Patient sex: F
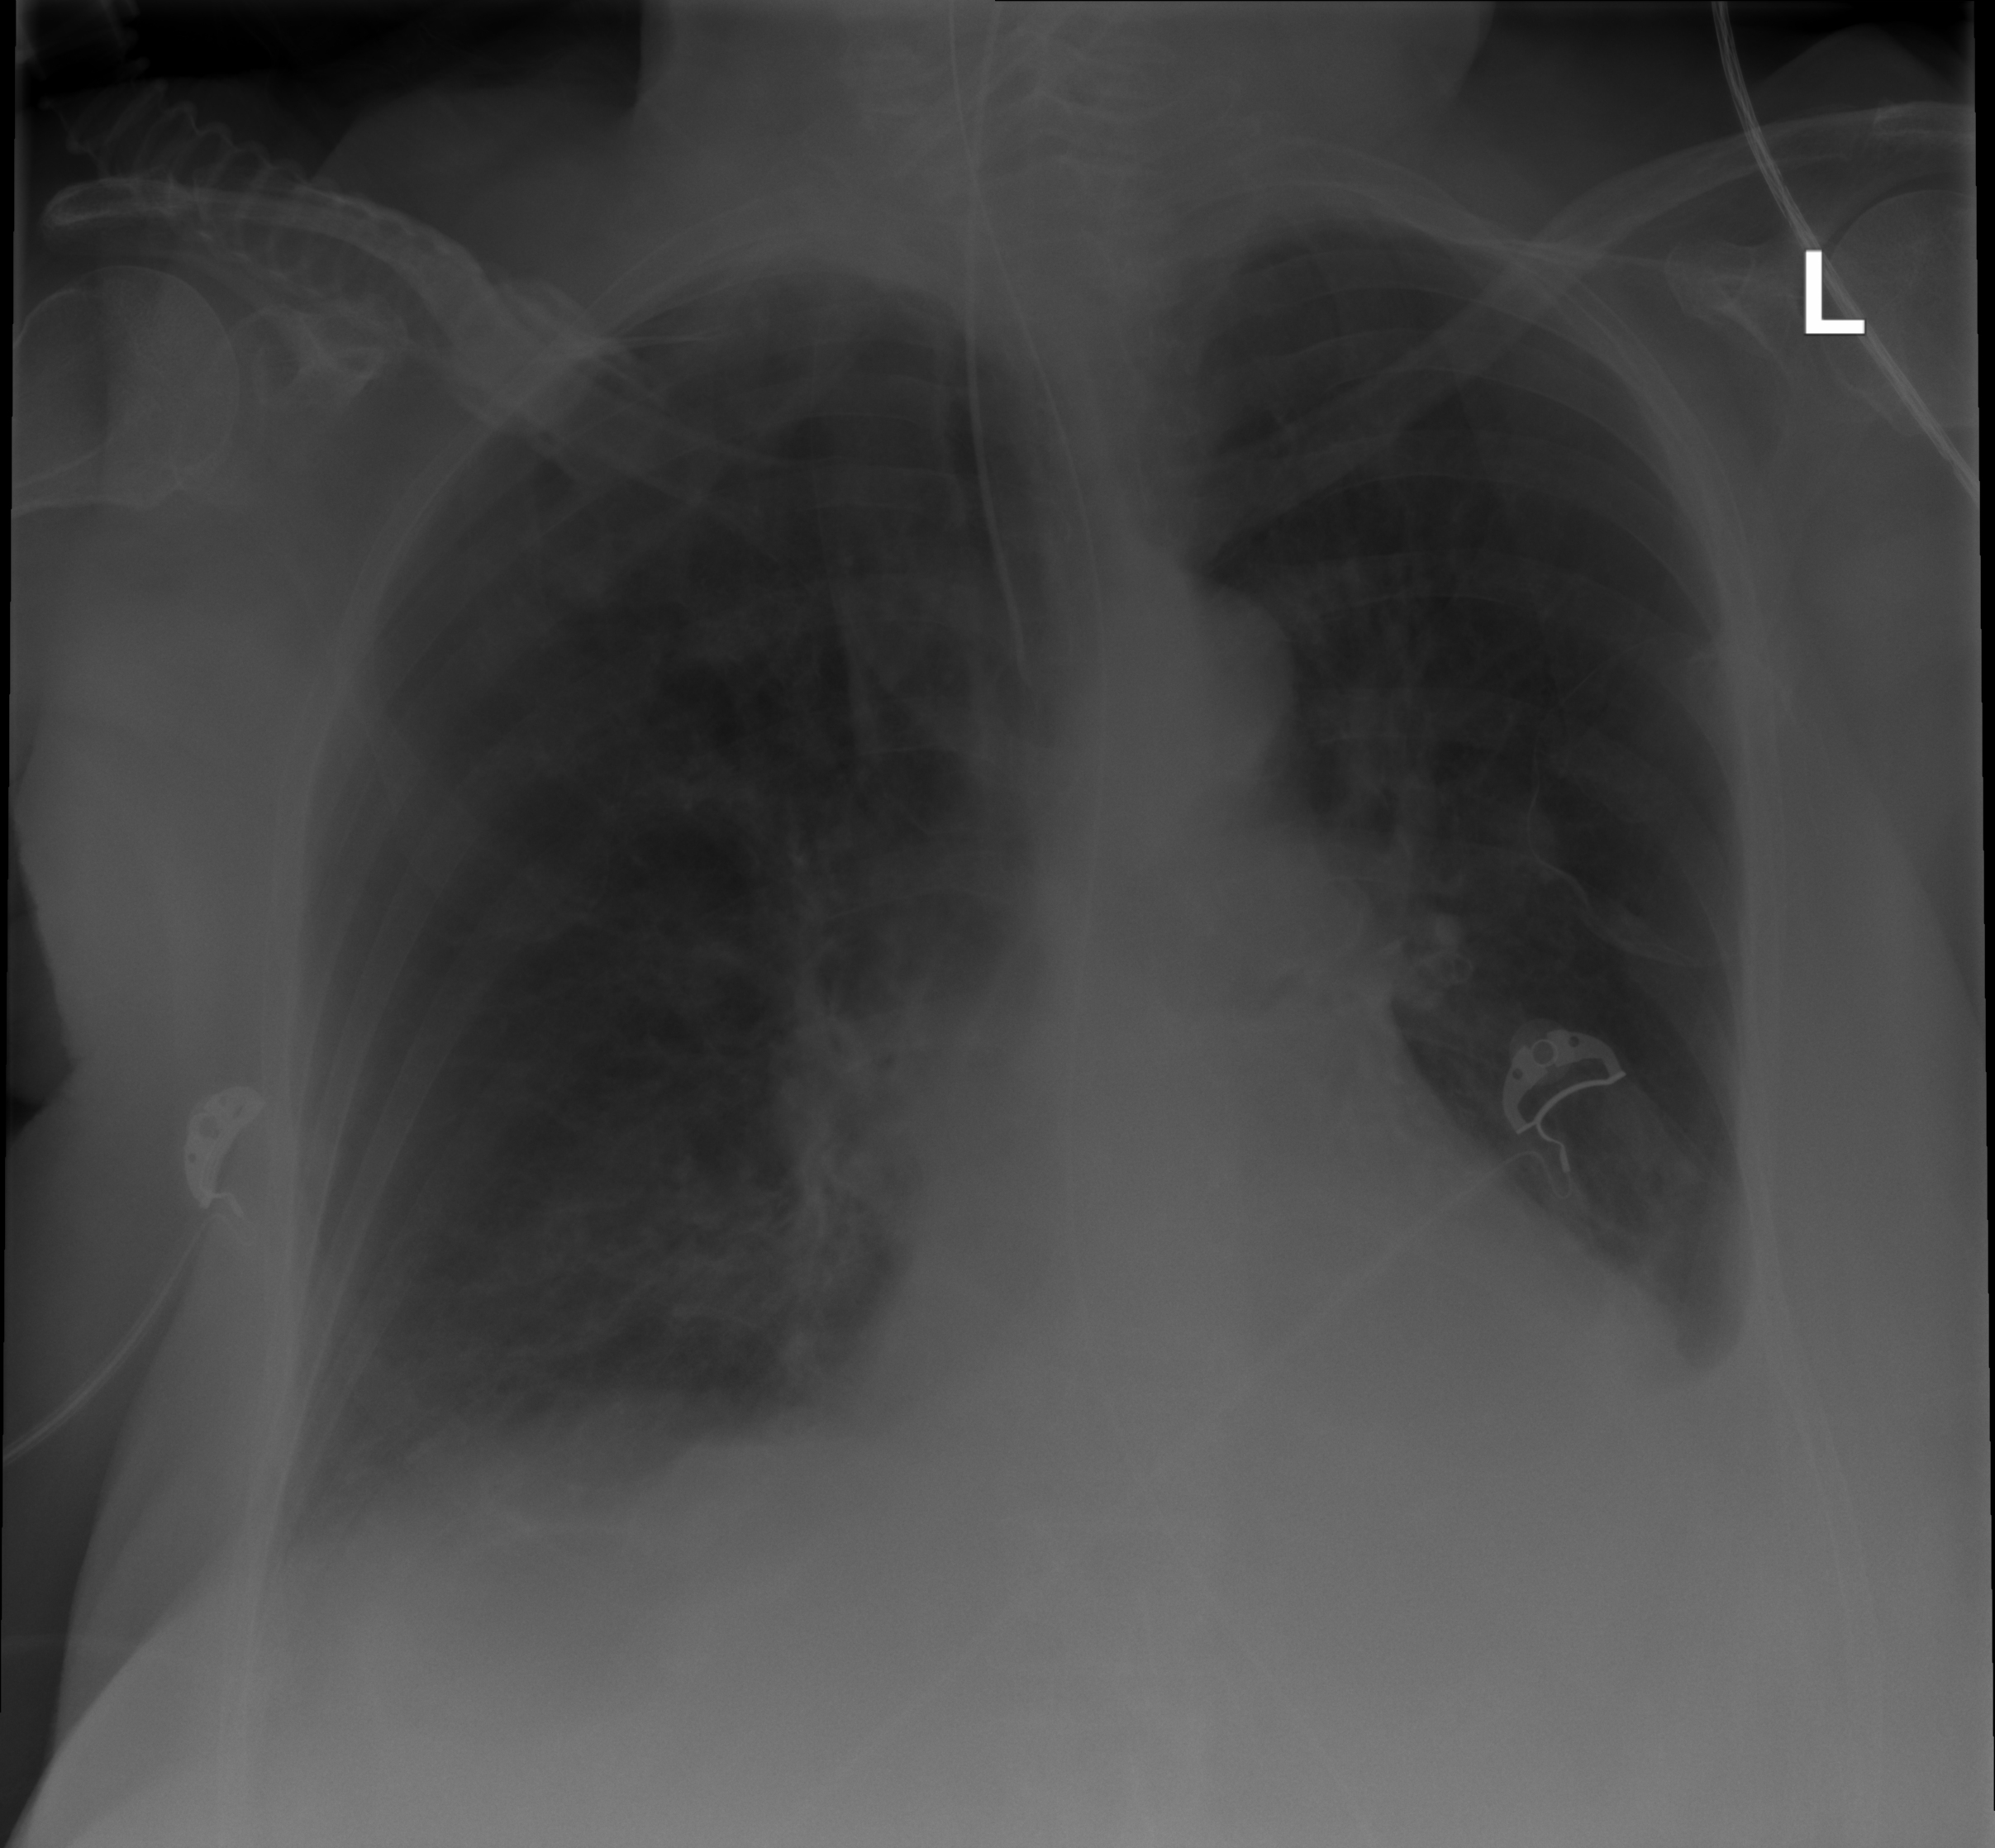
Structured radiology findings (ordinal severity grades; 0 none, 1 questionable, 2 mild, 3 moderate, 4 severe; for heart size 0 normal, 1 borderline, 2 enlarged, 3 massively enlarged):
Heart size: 1
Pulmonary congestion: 2
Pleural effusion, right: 2
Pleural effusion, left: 3
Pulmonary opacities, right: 2
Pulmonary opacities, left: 2
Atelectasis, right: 2
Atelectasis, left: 2